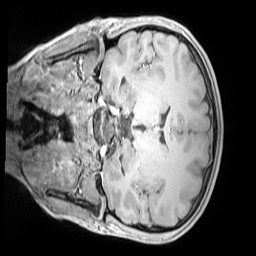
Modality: MP2RAGE
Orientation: coronal
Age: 10
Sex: male
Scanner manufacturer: siemens
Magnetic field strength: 3 T
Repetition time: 4 s
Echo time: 0.00303 s